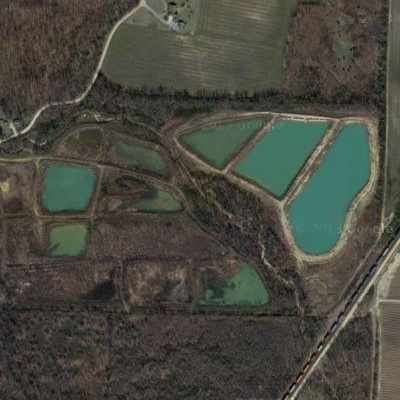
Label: RiverLake